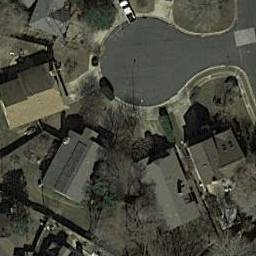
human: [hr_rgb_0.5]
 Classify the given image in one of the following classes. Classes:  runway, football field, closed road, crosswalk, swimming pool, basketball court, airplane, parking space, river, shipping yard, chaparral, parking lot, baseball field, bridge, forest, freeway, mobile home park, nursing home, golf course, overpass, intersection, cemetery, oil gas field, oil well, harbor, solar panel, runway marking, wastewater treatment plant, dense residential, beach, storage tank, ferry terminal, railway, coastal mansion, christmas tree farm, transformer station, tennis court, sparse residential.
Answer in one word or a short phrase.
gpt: closed road